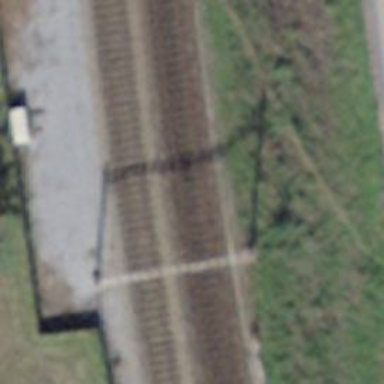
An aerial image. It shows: Single-track electrified railway with contact line.